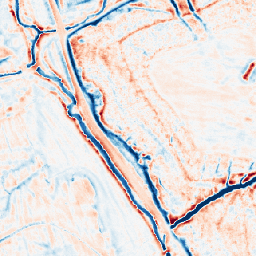
Category: edge_preserving
Decomposition family: bilateral
Decomposition parameters: d: 15
sigma_color: 25
sigma_space: 25
Upsampling method: area
Upsampling parameters: scale: 4
Upsampling scale: 4